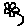
Label: flower